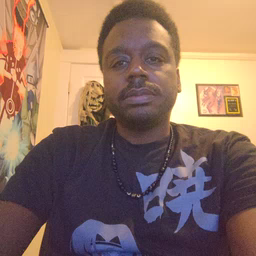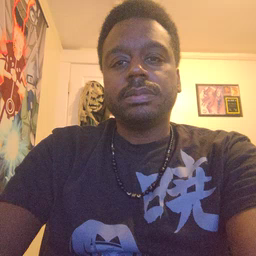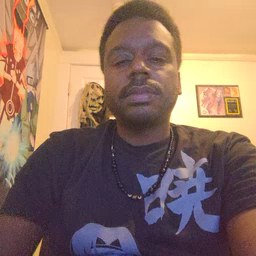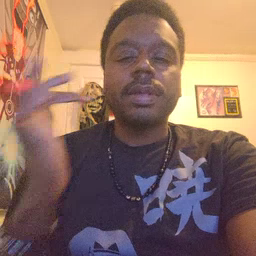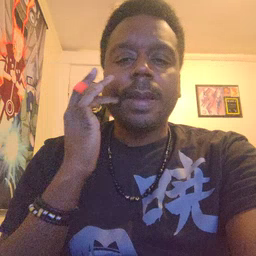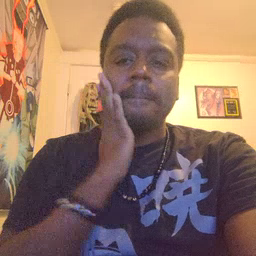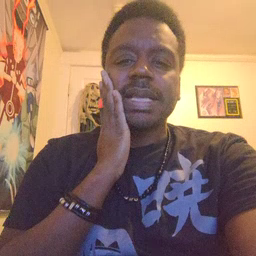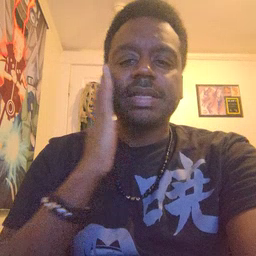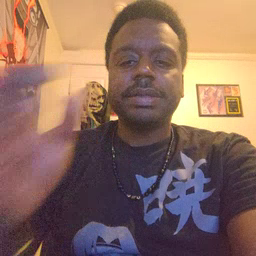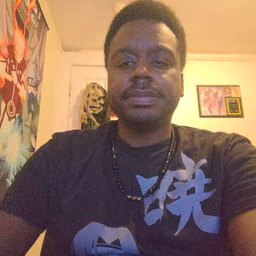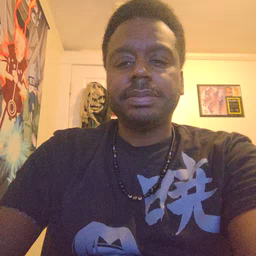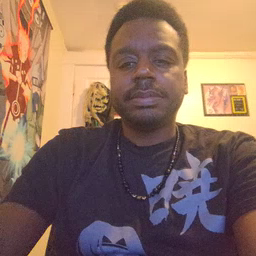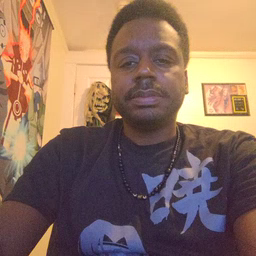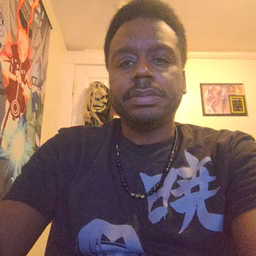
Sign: bee